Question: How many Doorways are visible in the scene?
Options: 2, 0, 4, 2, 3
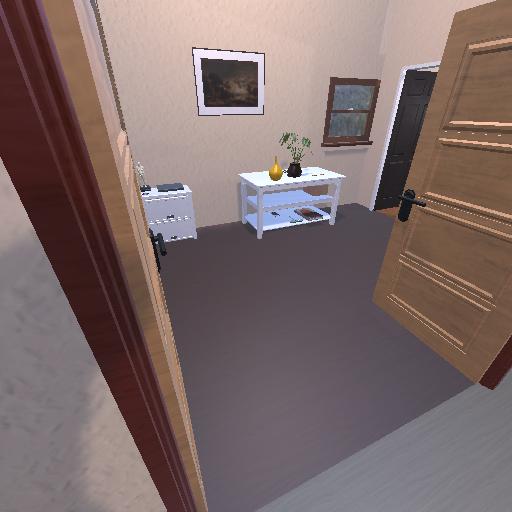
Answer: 2